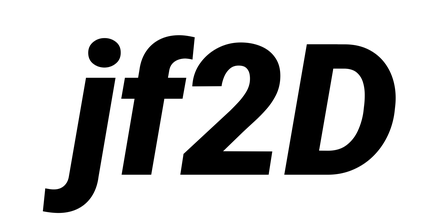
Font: Roboto-Italic_Black_Italic